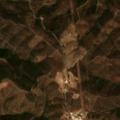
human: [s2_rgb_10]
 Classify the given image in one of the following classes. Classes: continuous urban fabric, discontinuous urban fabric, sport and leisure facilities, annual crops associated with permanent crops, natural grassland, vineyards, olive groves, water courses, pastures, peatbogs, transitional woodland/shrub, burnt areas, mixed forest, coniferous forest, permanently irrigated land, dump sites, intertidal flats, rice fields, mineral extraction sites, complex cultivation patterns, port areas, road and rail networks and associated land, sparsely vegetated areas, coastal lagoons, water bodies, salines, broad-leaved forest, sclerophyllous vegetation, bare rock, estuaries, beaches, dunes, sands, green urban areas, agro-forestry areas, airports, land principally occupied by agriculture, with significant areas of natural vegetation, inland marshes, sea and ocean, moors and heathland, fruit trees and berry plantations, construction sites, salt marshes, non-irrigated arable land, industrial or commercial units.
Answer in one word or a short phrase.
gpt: broad-leaved forest, sclerophyllous vegetation, transitional woodland/shrub